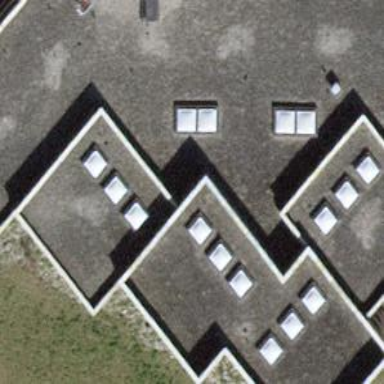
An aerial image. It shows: School building with flat roof.